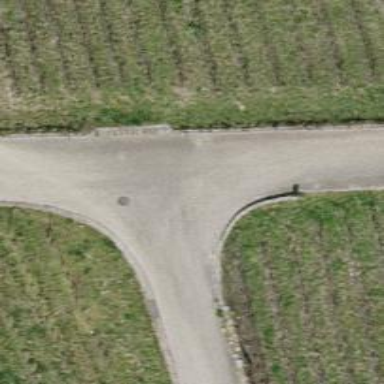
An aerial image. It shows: Service road.